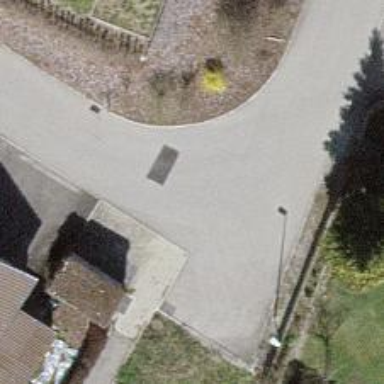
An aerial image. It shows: Asphalt footway.